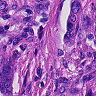
Metastatic tissue present: yes